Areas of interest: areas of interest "Medical"
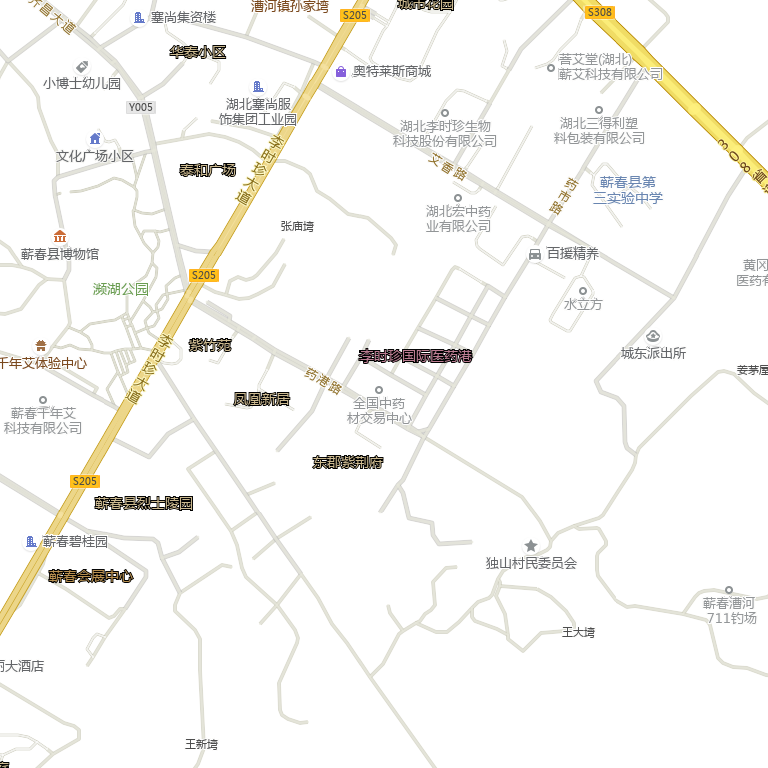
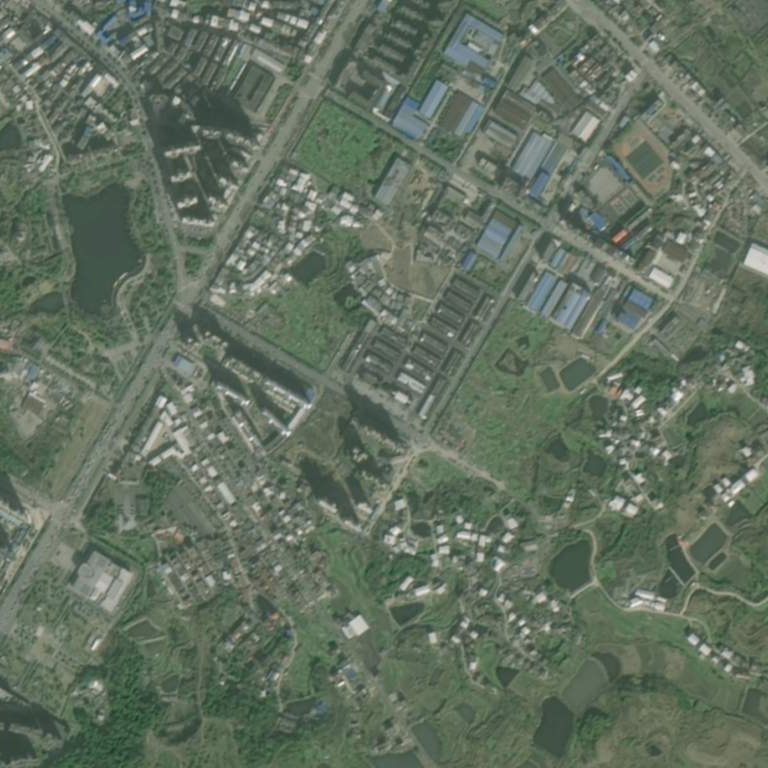